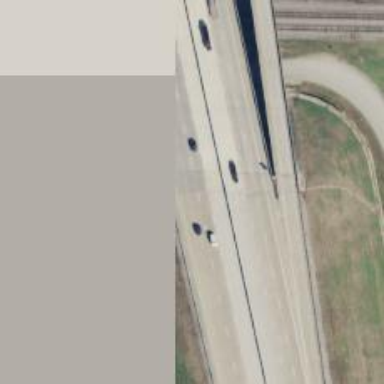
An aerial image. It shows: Bridge over motorway.